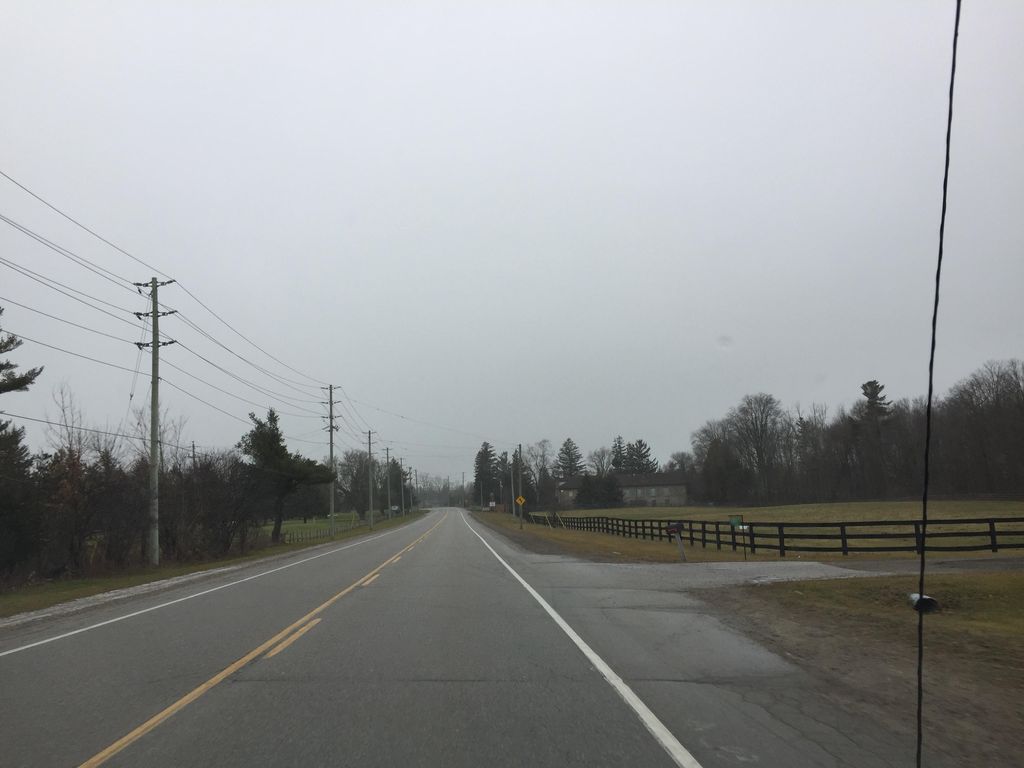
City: kitchener-waterloo